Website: apple
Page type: payment
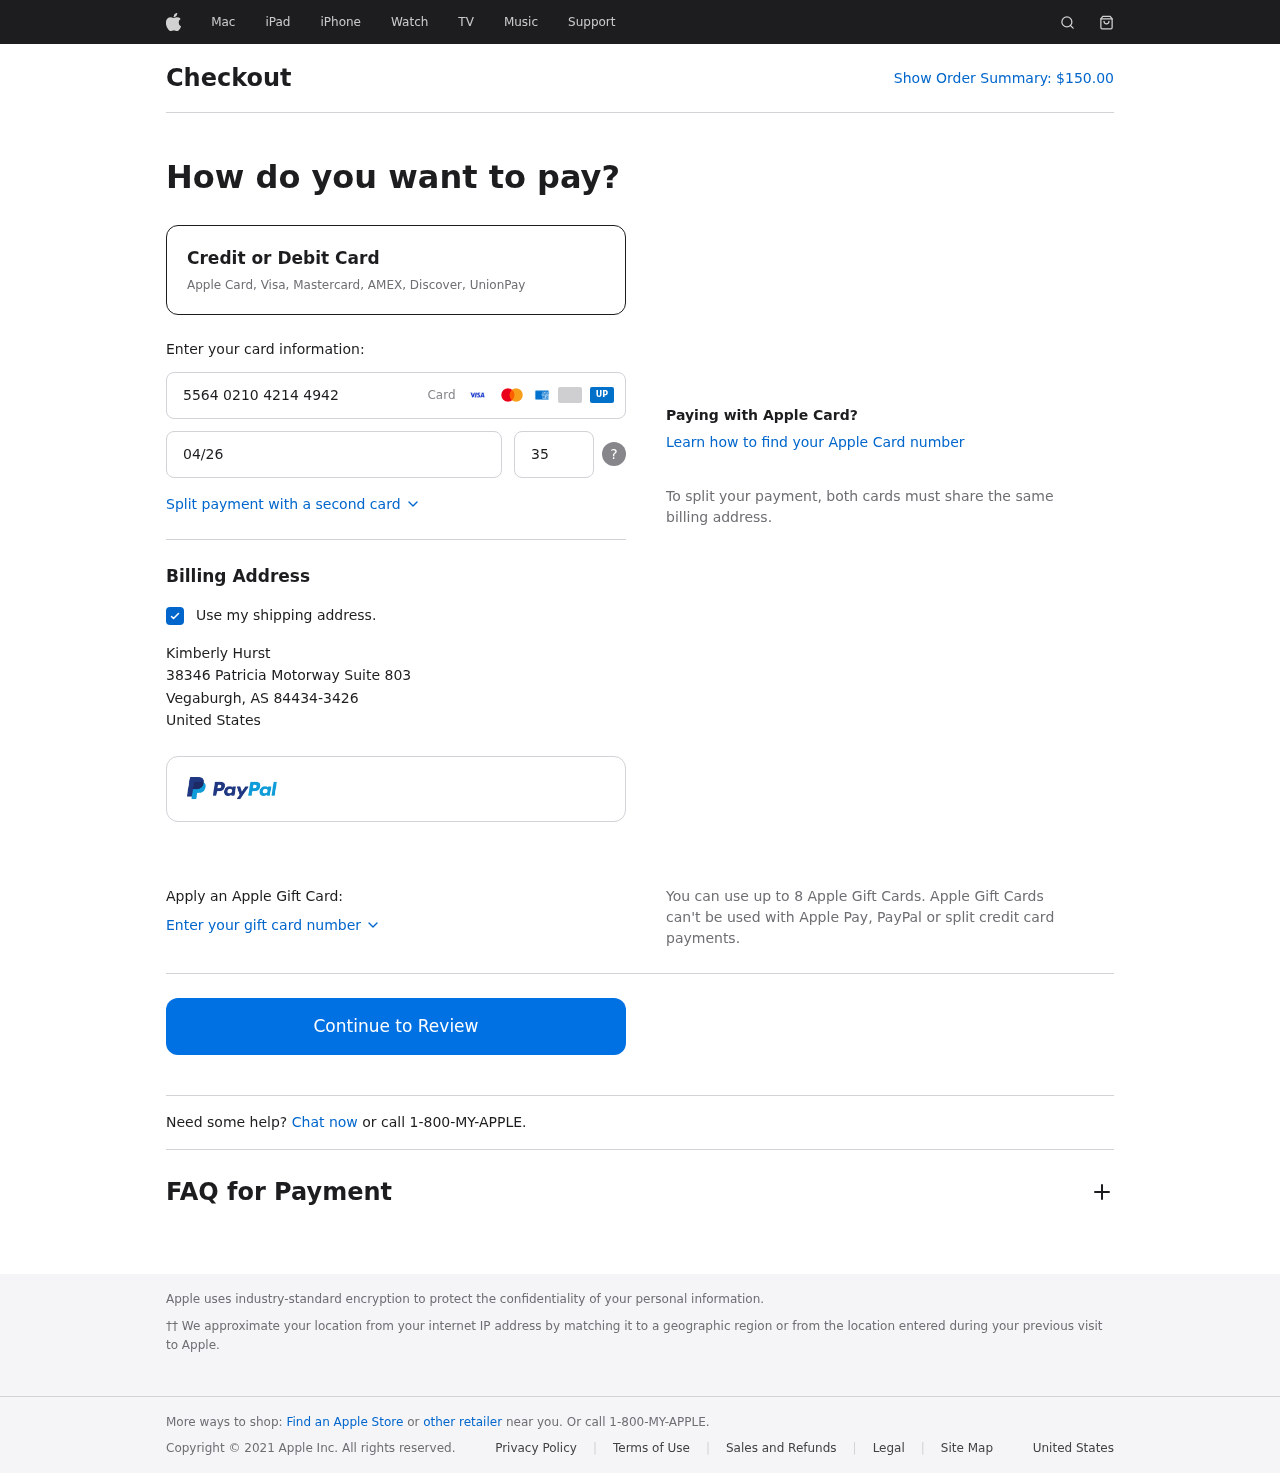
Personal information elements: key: PII_CARD_CVV
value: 350
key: PII_CARD_EXPIRY
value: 04/26
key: PII_CARD_NUMBER
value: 5564 0210 4214 4942
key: PII_CITY
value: Vegaburgh
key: PII_COUNTRY
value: United States
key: PII_FULLNAME
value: Kimberly Hurst
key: PII_POSTCODE_FULL
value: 84434-3426
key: PII_STATE_ABBR
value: AS
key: PII_STREET
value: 38346 Patricia Motorway Suite 803
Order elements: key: ORDER_TOTAL
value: $150.00